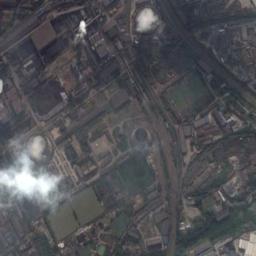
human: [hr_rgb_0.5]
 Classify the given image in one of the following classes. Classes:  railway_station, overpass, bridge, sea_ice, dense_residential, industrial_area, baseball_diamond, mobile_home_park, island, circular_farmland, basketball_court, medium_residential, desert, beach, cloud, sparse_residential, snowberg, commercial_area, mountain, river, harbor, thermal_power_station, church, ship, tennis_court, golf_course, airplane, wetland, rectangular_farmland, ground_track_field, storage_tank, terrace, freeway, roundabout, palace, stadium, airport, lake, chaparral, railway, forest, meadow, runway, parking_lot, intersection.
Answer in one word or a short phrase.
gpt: thermal_power_station